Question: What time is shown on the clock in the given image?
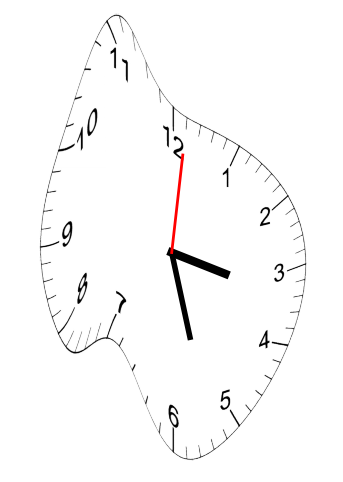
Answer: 03:27:01